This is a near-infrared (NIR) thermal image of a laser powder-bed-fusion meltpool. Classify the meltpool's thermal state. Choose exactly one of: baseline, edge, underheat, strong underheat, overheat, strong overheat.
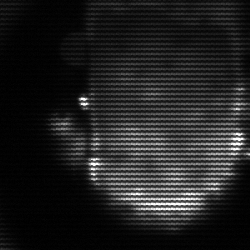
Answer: baseline